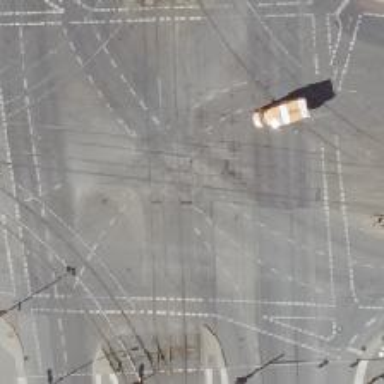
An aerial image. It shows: Railway crossing.